Question: I am trying to install the Windows Phone SDK 8.0 on Windows 8 (it's not the PRO edition, it's the edition that came with the laptop when I bought it), but the installation got stuck like in the below picture:

It's been like this for an hour and I don't what the problem is.
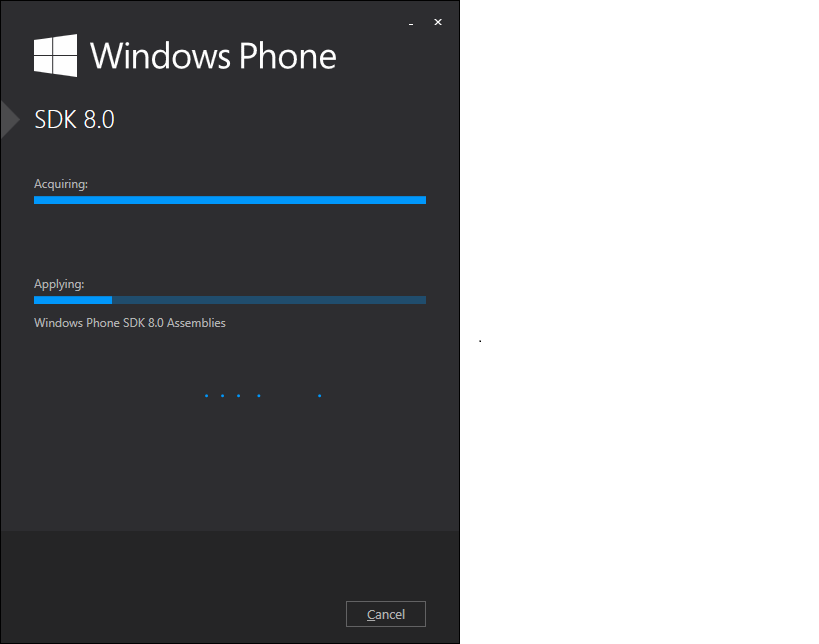
Answer: It's not really "stuck". It is downloading a large install in the background (~1.6GB). It's probably better to click the ISO image link below the download link to download the disc image first, then mount it and install from there.
I tried the 1MB install file and it took over 5 hours to finish installing, downloading at around 150kb per sec.